Interaction volume radius: 10 \u00c5
Interaction volume height: 10 \u00c5
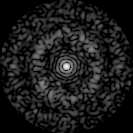
Disorder parameter: 0.7972